Question: I had Jackson 1.8.2, and everything worked except the nested geo_position property.
After browsing through some SO questions, I've upgraded to Jackson 1.9.x, now Jackson manages to recognize the Position nested class, but complains about the latitude primitive float property.
Also, eclipse gives out a weird error when I try to compile the project after I upgraded to the new Jackson version:
Tried down-grading back to 1.8.2, but no luck.
What's weird about this is that there are no actual errors, and the validation of the project goes through just fine.

Stack trace:
'''
org.codehaus.jackson.map.exc.UnrecognizedPropertyException: Unrecognized field "latitude" (Class task.Position), not marked as ignorable
at [Source: java.io.StringReader@14de991; line: 1, column: 64] (through reference chain: task.ResultSet["results"]->task.Location["geo_position"]->task.Position["latitude"])null
at org.codehaus.jackson.map.exc.UnrecognizedPropertyException.from(UnrecognizedPropertyException.java:53)
at org.codehaus.jackson.map.deser.StdDeserializationContext.unknownFieldException(StdDeserializationContext.java:267)
at org.codehaus.jackson.map.deser.std.StdDeserializer.reportUnknownProperty(StdDeserializer.java:673)
at org.codehaus.jackson.map.deser.std.StdDeserializer.handleUnknownProperty(StdDeserializer.java:659)
at org.codehaus.jackson.map.deser.BeanDeserializer.handleUnknownProperty(BeanDeserializer.java:1365)
at org.codehaus.jackson.map.deser.BeanDeserializer._handleUnknown(BeanDeserializer.java:725)
at org.codehaus.jackson.map.deser.BeanDeserializer.deserializeFromObject(BeanDeserializer.java:703)
at org.codehaus.jackson.map.deser.BeanDeserializer.deserialize(BeanDeserializer.java:580)
at org.codehaus.jackson.map.deser.SettableBeanProperty.deserialize(SettableBeanProperty.java:299)
at org.codehaus.jackson.map.deser.SettableBeanProperty$MethodProperty.deserializeAndSet(SettableBeanProperty.java:414)
at org.codehaus.jackson.map.deser.BeanDeserializer.deserializeFromObject(BeanDeserializer.java:697)
at org.codehaus.jackson.map.deser.BeanDeserializer.deserialize(BeanDeserializer.java:580)
at org.codehaus.jackson.map.deser.std.CollectionDeserializer.deserialize(CollectionDeserializer.java:217)
at org.codehaus.jackson.map.deser.std.CollectionDeserializer.deserialize(CollectionDeserializer.java:194)
at org.codehaus.jackson.map.deser.std.CollectionDeserializer.deserialize(CollectionDeserializer.java:30)
at org.codehaus.jackson.map.deser.SettableBeanProperty.deserialize(SettableBeanProperty.java:299)
at org.codehaus.jackson.map.deser.SettableBeanProperty$MethodProperty.deserializeAndSet(SettableBeanProperty.java:414)
at org.codehaus.jackson.map.deser.BeanDeserializer.deserializeFromObject(BeanDeserializer.java:697)
at org.codehaus.jackson.map.deser.BeanDeserializer.deserialize(BeanDeserializer.java:580)
at org.codehaus.jackson.map.ObjectMapper._readMapAndClose(ObjectMapper.java:2732)
at org.codehaus.jackson.map.ObjectMapper.readValue(ObjectMapper.java:1863)
at task.JSONParser.fromNative(JSONParser.java:24)
at task.RESTClient.main(RESTClient.java:85)
'''
Code:
<URL>
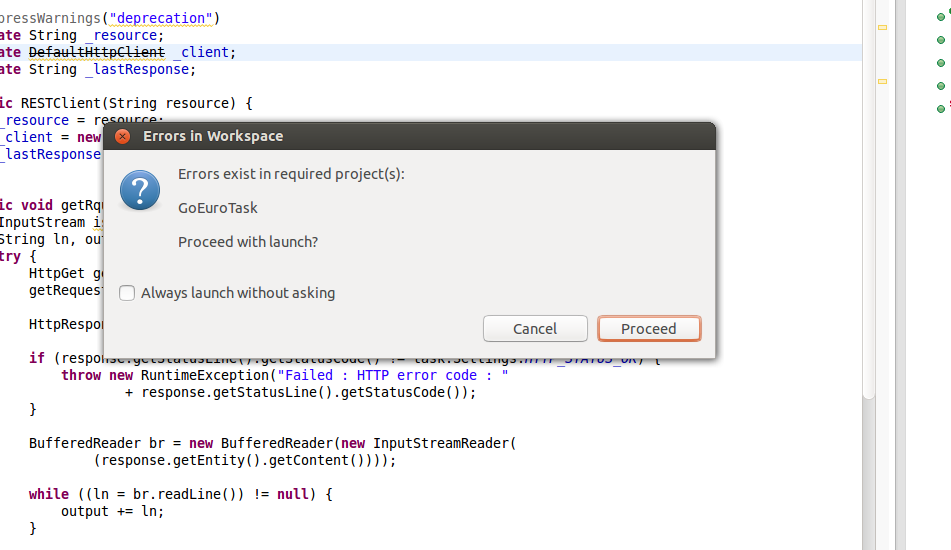
Answer: Turns out that in the .classpath file which is located in the projects root, eclipse left the old version of the core-jackson jar, alongside with the new one, this was causing all the errors!
I am really going to use intelli-j next time I have to use Java...
'''
<classpath>
<classpathentry kind="src" path="src"/>
<classpathentry kind="con" path="org.eclipse.jdt.launching.JRE_CONTAINER"/>
<classpathentry kind="lib" path="lib/commons-codec-1.6.jar"/>
<classpathentry kind="lib" path="lib/commons-logging-1.1.3.jar"/>
<classpathentry kind="lib" path="lib/fluent-hc-4.3.2.jar"/>
<classpathentry kind="lib" path="lib/httpclient-4.3.2.jar"/>
<classpathentry kind="lib" path="lib/httpclient-cache-4.3.2.jar"/>
<classpathentry kind="lib" path="lib/httpcore-4.3.1.jar"/>
<classpathentry kind="lib" path="lib/httpmime-4.3.2.jar"/>
//Just erased bellow line:
<classpathentry kind="lib" path="lib/jackson-core-asl-1.8.2.jar"/>
<classpathentry kind="lib" path="lib/jackson-core-asl-1.9.13.jar"/>
<classpathentry kind="lib" path="lib/jackson-mapper-asl-1.9.13.jar"/>
<classpathentry kind="output" path="bin"/>
</classpath>
'''
All credits to @Yuri Prezument :D